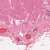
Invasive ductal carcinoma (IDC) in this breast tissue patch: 0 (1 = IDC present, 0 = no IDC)